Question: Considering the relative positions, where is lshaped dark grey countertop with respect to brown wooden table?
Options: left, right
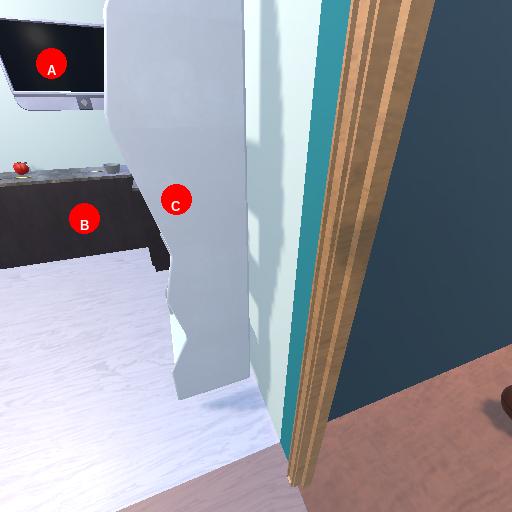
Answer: left